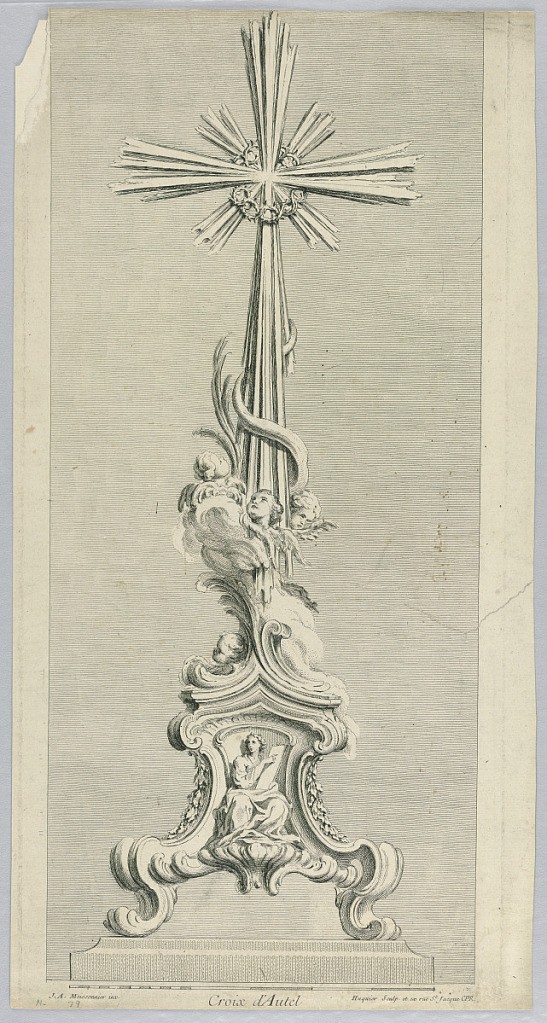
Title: Design for an Altar Cross
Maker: Juste-Aurèle Meissonnier, French, b. Italy, 1695–1750
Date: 1695–1750
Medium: Engraving on paper
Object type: Print
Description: Altar cross.